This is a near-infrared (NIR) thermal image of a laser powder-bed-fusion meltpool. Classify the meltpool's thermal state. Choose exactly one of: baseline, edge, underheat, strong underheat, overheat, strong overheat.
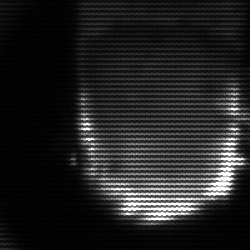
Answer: baseline